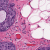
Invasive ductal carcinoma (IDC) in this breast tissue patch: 0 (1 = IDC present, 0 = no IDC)